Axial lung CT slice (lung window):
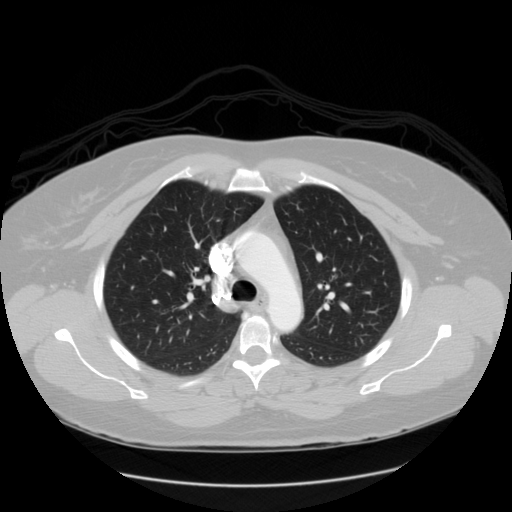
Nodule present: no